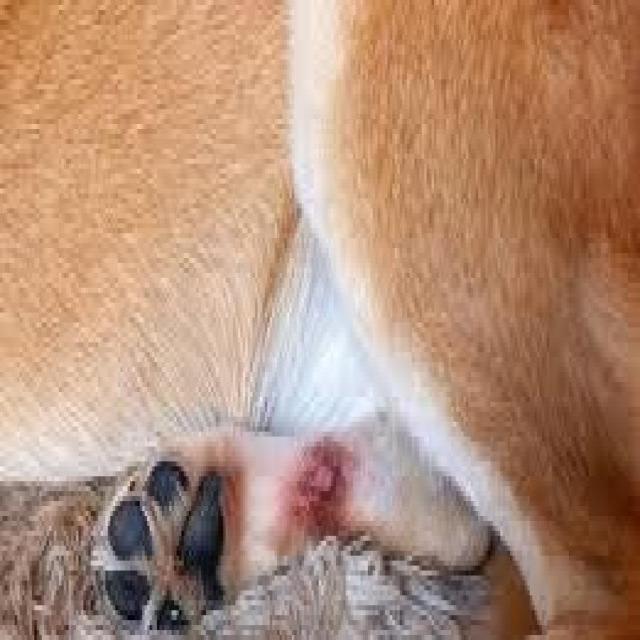
Canine dermatitis — inflammation of the skin presenting with erythema, pruritus, papules, and excoriation. May be allergic, contact, or atopic in origin.